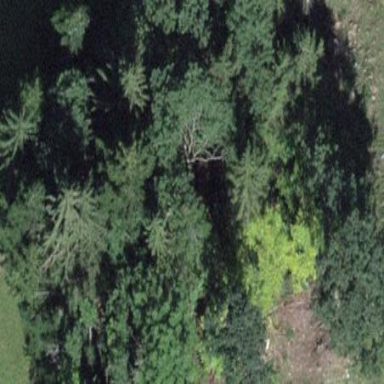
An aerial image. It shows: Forest area.